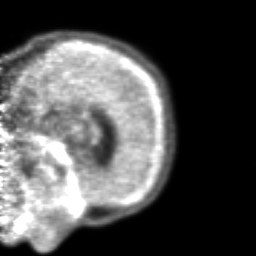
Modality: PET
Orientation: sagittal
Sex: female
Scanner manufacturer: ge